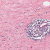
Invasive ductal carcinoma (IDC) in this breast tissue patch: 0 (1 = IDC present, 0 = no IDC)